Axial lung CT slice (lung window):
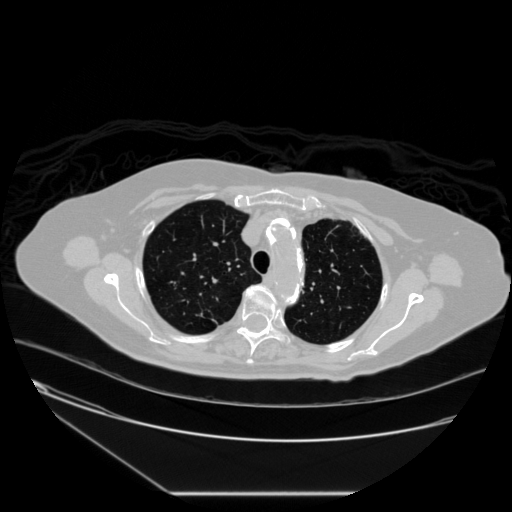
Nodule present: no